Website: bh-photo
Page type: address-validator
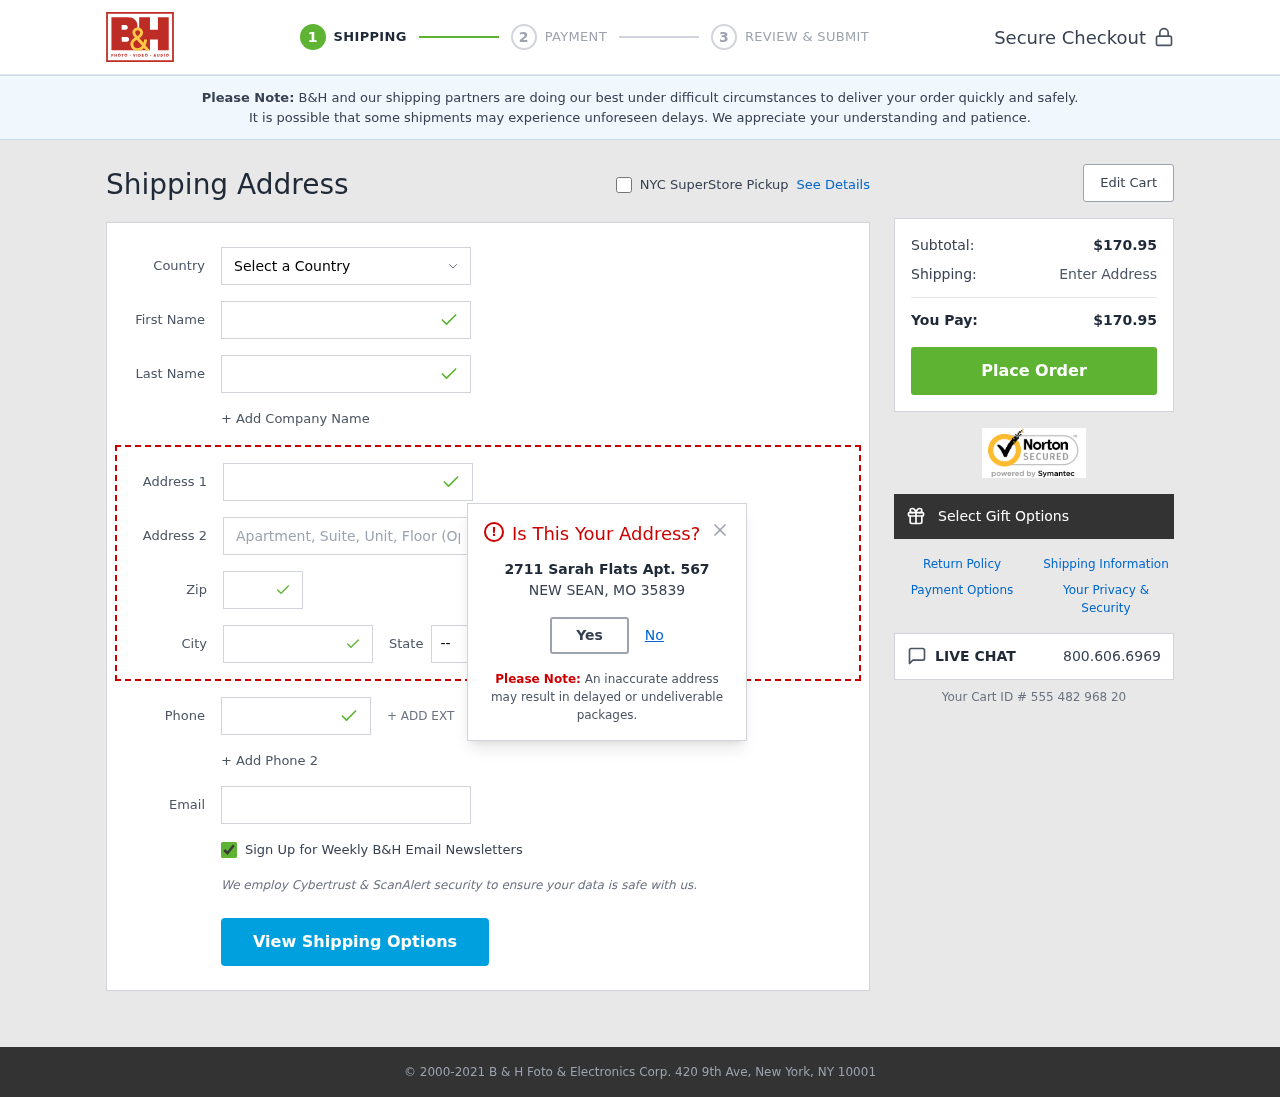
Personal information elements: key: PII_CITY
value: New Sean
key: PII_COUNTRY
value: United States
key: PII_EMAIL
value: rlutz@gmail.com
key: PII_FIRSTNAME
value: Rodney
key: PII_LASTNAME
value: Lutz
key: PII_PHONE
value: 3017196010
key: PII_POSTCODE
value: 35839
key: PII_STATE_ABBR
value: MO
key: PII_STREET
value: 2711 Sarah Flats Apt. 567
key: PII_STREET2
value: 1980 Love Gateway
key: PII_CITY_MODAL
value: NEW SEAN
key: PII_POSTCODE_FULL
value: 35839
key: PII_POSTCODE_NUMERIC
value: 35839
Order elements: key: ORDER_SUBTOTAL
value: $170.95
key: ORDER_TOTAL
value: $170.95
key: ORDER_ID
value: Your Cart ID # 555 482 968 20